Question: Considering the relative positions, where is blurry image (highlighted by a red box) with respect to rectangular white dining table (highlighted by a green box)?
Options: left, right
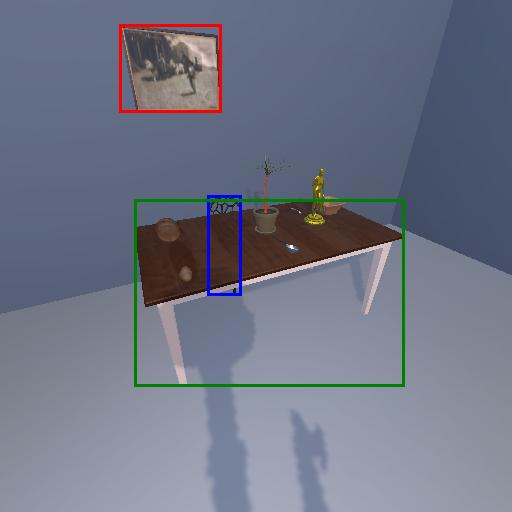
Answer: left